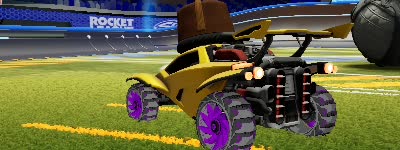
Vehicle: octane